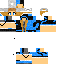
A male human skin with medium skin, wearing blonde long hair dressed in a blue hoodie and blue pants, featuring a closed mouth.